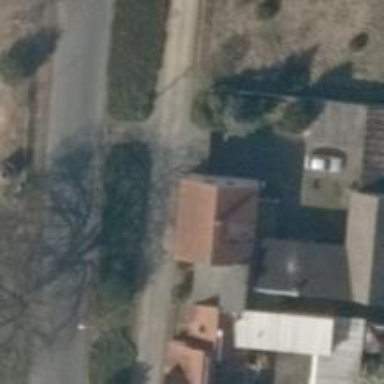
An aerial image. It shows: Driveway.